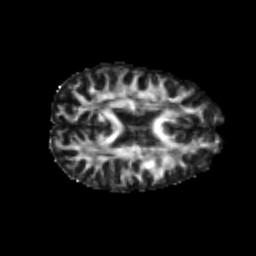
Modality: FA
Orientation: axial
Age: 23
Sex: female
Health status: healthy
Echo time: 0.074 s